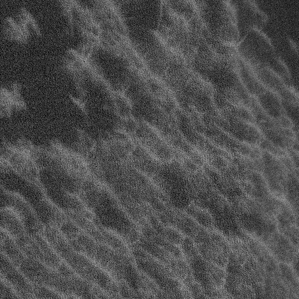
Label: frost